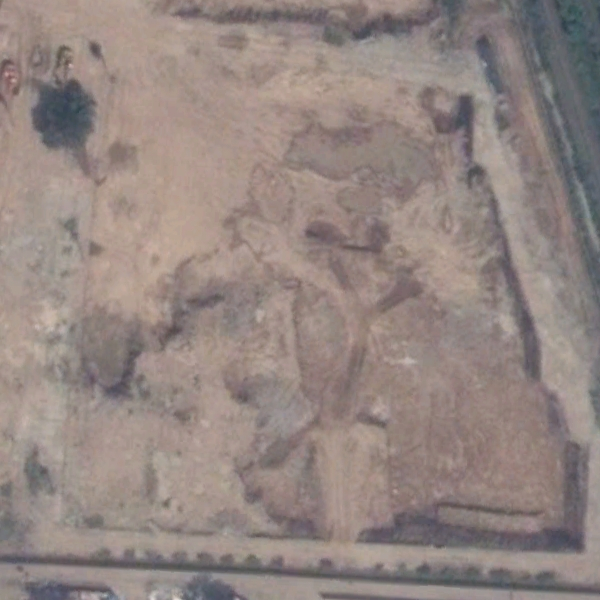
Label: BareLand